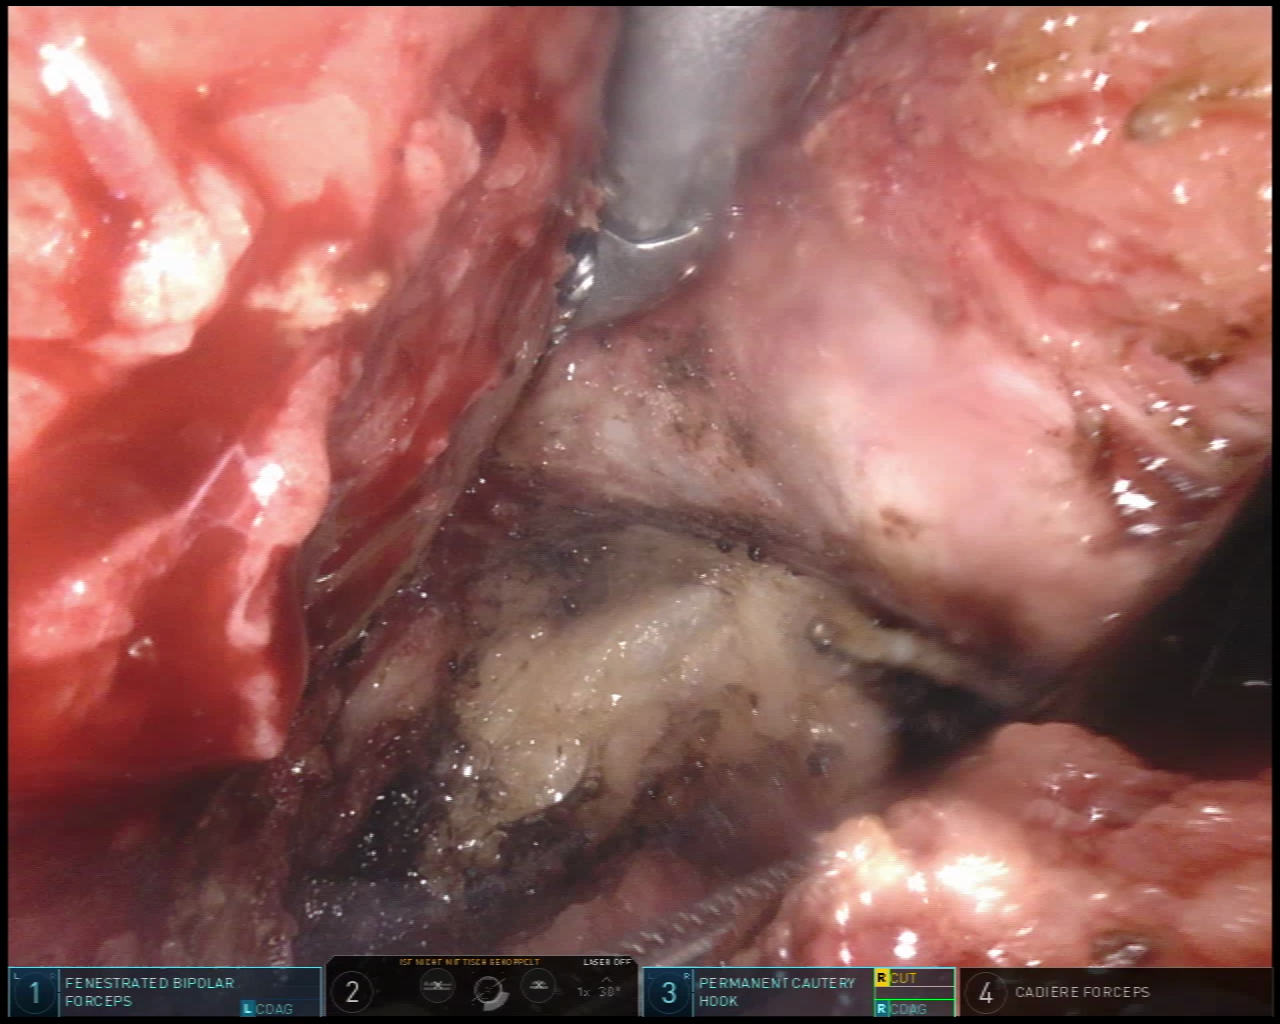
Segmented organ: vesicular_glands
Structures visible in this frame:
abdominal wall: no
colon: no
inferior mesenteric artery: no
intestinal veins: no
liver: no
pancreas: no
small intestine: no
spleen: no
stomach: no
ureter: no
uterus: no
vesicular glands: yes